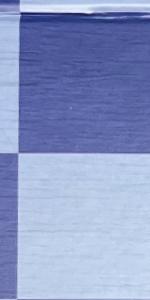
Label: Empty